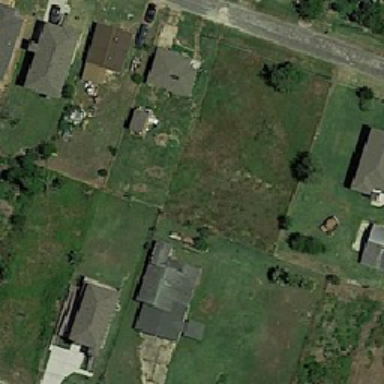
The house was built with grey roofs .